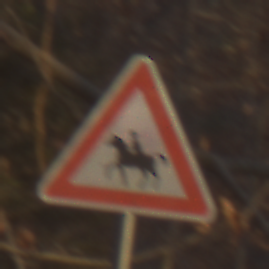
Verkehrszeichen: ReiterRechts
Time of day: SunriseSunset
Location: Outdoor (Nature)
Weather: Clear
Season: Autumn
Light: Natural